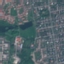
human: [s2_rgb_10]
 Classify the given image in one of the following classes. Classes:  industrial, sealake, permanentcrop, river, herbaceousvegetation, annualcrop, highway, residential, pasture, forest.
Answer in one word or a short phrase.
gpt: Residential